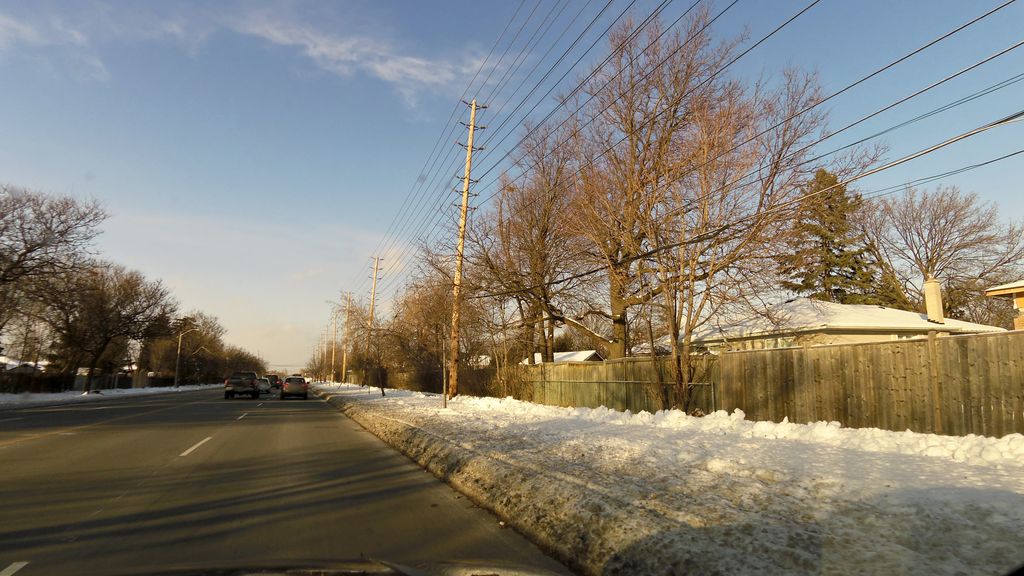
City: toronto